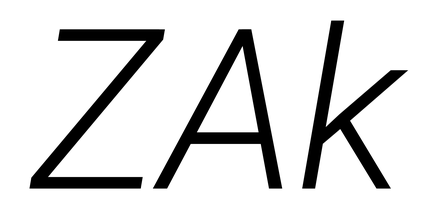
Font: Roboto-Italic_Light_Italic